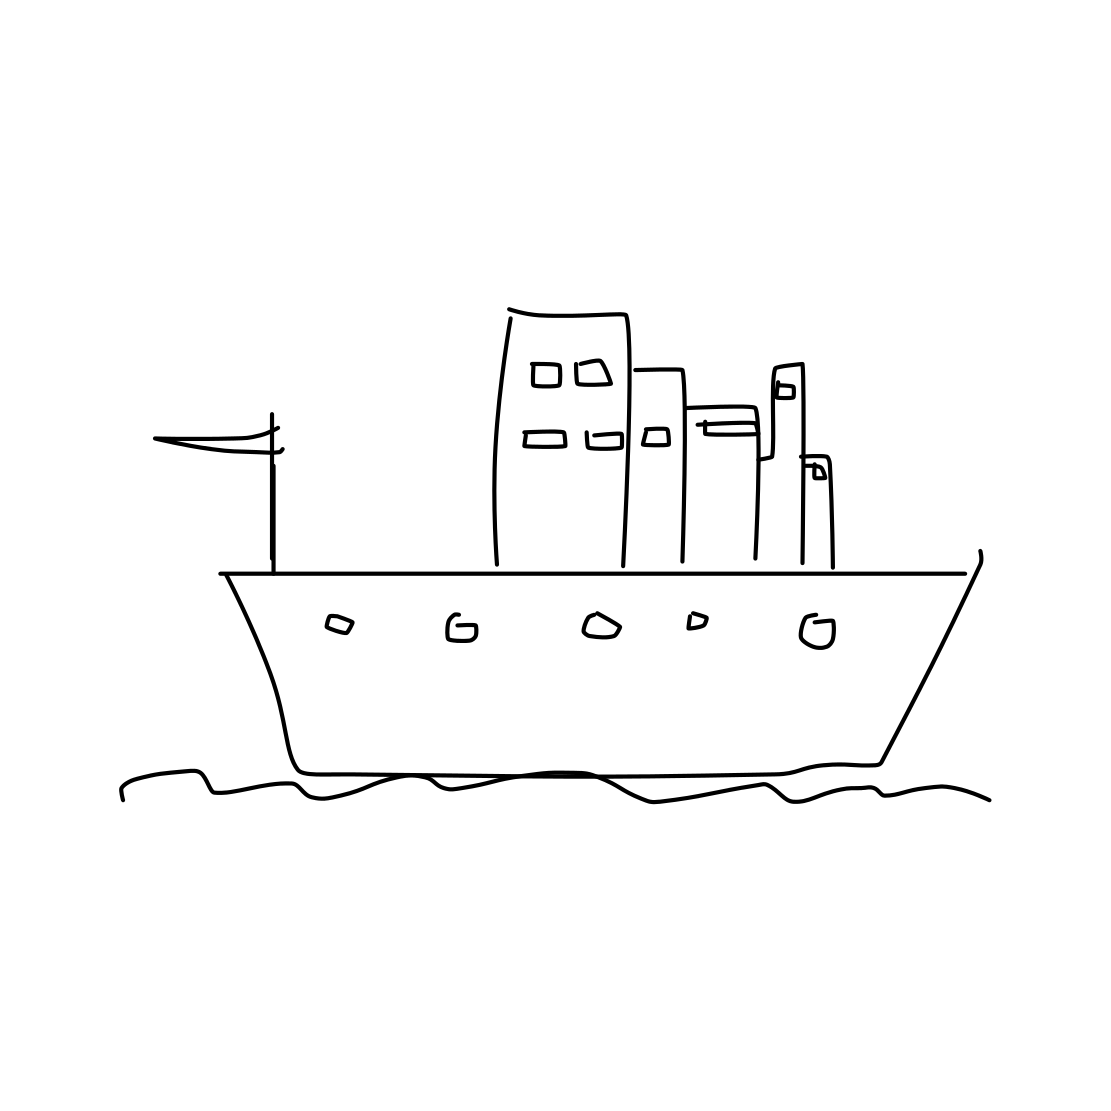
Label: ship